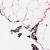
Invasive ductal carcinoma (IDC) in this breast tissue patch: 0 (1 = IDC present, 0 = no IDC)